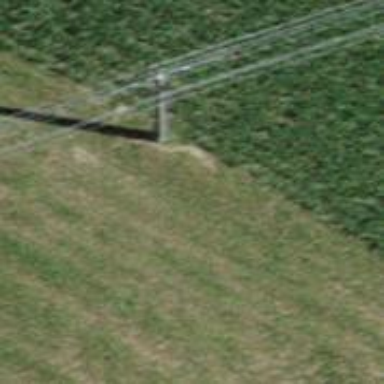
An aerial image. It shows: Power line in the image.